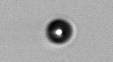
Label: bead